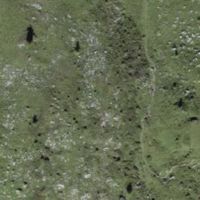
EUNIS habitat code: 23
Species observed at this site:
Larix decidua
Bartsia alpina